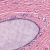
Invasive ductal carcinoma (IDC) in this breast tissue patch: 0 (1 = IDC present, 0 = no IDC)